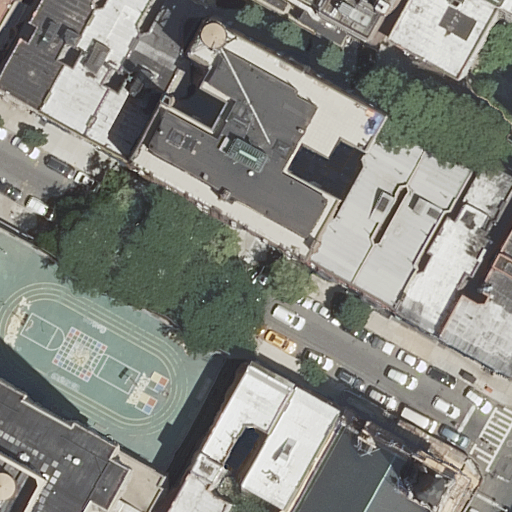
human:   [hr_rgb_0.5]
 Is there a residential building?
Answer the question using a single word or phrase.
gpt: yes

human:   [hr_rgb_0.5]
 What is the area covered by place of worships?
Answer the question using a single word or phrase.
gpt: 671m2

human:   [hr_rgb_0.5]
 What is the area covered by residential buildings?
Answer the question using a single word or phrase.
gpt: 4279m2

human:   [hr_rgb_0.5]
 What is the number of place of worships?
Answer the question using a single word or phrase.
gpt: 1

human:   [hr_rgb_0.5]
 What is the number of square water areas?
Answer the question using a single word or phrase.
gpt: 0

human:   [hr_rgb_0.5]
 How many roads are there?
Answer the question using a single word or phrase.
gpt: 1

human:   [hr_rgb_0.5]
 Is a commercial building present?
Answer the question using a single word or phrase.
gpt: no

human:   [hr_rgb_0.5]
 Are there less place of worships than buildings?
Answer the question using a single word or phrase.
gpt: yes

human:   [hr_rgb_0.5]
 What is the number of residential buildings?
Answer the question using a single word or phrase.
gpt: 12

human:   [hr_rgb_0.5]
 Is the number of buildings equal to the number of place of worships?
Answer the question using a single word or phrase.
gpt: no

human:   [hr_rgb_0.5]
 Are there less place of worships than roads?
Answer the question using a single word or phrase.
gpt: no

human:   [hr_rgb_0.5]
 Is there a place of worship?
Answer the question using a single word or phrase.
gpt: yes

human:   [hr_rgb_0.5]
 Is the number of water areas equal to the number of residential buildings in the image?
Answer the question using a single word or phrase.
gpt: no

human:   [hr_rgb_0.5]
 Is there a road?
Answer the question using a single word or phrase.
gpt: yes

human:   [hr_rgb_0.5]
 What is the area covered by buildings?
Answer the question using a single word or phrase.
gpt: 5112m2

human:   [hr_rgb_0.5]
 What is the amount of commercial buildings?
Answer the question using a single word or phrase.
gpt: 0

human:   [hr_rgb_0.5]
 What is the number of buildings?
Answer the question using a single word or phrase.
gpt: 14

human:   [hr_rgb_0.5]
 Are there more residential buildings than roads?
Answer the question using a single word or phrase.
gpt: yes

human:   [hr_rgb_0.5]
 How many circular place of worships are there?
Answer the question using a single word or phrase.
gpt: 0

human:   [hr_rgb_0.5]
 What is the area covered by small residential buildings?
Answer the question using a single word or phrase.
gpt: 62m2

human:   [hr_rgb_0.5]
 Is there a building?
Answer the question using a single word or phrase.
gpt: yes

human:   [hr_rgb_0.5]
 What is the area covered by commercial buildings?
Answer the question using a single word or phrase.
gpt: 0m2

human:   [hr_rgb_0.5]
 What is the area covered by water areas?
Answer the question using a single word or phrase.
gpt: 0m2

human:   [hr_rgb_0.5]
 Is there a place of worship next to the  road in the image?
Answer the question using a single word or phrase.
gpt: yes

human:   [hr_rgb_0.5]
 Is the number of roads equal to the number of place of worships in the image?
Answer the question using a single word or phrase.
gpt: yes

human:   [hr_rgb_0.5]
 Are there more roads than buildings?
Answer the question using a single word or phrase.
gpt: no

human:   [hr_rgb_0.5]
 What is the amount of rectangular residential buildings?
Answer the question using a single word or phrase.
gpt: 4

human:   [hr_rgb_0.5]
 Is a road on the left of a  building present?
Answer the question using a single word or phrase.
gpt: no

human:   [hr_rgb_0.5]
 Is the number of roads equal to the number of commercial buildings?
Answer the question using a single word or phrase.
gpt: no

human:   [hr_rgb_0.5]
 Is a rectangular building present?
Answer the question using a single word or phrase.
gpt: yes

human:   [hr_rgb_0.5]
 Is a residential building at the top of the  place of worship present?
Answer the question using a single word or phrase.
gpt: yes

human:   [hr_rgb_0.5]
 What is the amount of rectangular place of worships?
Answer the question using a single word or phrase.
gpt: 1

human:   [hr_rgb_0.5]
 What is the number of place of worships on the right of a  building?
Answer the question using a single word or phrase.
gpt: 1

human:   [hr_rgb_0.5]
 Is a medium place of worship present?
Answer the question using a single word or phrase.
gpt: no

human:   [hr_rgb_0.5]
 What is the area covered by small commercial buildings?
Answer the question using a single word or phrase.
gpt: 0m2

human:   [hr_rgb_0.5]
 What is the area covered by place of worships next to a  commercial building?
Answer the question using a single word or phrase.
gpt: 0m2

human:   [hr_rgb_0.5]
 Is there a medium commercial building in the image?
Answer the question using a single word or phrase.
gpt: no

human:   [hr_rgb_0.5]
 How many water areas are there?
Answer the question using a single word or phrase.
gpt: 0

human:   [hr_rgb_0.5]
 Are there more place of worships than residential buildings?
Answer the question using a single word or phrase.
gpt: no

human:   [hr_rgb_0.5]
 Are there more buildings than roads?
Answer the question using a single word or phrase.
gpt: yes

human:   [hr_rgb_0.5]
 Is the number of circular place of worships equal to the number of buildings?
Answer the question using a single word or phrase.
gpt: no

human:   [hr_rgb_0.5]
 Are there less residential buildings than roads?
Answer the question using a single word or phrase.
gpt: no

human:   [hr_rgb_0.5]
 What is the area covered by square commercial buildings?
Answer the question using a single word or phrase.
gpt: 0m2

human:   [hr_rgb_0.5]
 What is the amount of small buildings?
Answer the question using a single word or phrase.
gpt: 2

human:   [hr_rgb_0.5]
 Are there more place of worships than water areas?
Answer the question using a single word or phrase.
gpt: yes

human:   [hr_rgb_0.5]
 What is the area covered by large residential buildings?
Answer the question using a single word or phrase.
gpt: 2428m2

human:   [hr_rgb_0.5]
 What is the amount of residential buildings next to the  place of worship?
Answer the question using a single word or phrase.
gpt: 12

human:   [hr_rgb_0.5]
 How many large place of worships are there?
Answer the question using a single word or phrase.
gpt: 1

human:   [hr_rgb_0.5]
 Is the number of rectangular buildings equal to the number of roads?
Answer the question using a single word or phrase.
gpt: no

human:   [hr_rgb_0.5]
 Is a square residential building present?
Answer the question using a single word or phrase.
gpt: no

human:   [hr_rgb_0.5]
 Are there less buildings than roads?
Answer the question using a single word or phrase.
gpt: no

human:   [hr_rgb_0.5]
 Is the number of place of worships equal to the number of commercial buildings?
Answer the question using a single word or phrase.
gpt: no

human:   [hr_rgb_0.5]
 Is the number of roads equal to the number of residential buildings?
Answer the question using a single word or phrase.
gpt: no

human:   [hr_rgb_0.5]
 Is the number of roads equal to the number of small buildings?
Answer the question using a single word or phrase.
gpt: no

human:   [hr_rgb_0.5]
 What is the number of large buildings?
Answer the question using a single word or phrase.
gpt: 4

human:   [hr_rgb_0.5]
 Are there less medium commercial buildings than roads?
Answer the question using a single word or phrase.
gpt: yes

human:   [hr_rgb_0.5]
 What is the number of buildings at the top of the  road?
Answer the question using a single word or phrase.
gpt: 7

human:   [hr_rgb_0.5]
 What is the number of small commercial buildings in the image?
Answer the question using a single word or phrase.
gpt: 0

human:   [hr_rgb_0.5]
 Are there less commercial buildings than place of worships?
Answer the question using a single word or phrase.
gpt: yes

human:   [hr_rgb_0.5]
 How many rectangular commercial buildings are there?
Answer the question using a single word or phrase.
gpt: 0

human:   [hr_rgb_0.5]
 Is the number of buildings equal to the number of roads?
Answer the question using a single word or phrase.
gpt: no

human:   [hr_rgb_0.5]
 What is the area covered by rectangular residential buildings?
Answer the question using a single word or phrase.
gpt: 530m2

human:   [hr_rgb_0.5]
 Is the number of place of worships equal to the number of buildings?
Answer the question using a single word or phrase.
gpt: no

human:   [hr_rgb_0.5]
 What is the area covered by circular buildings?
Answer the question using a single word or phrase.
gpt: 0m2